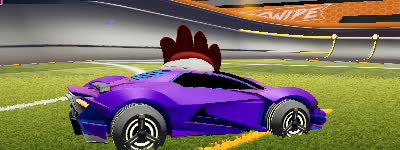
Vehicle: werewolf